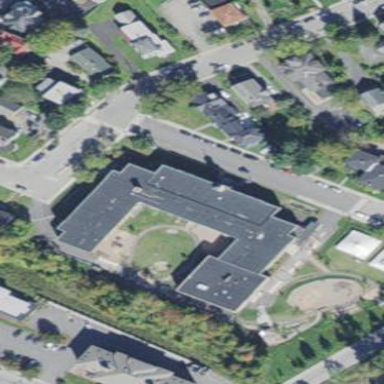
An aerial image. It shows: School building.